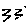
Label: zigzag